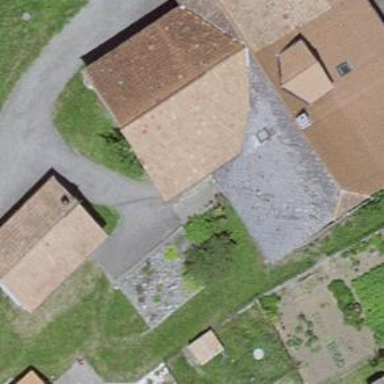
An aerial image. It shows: Farm building.